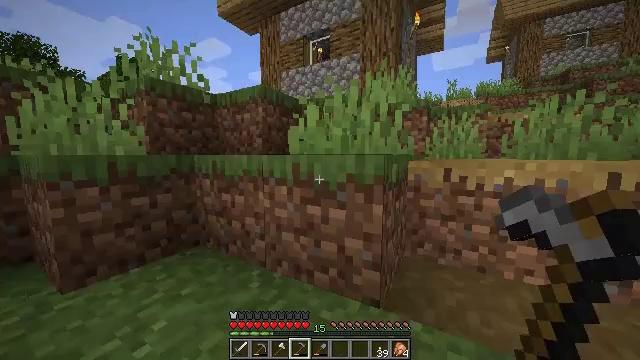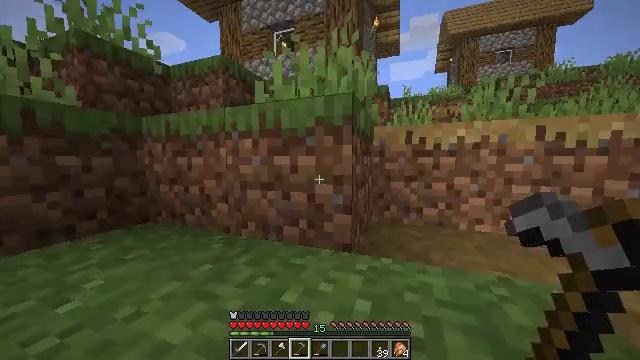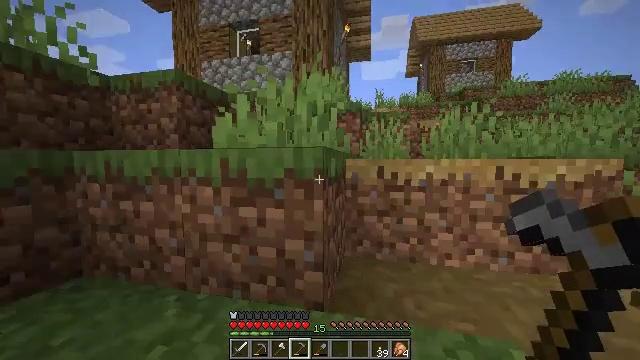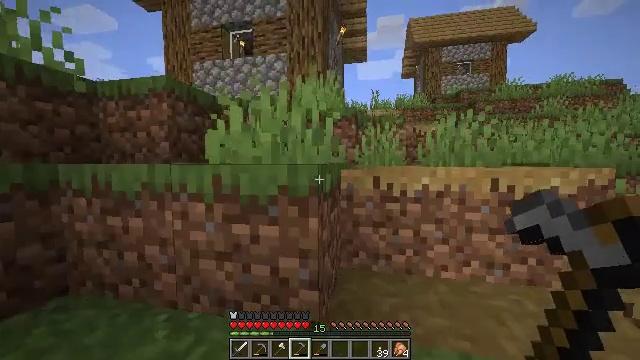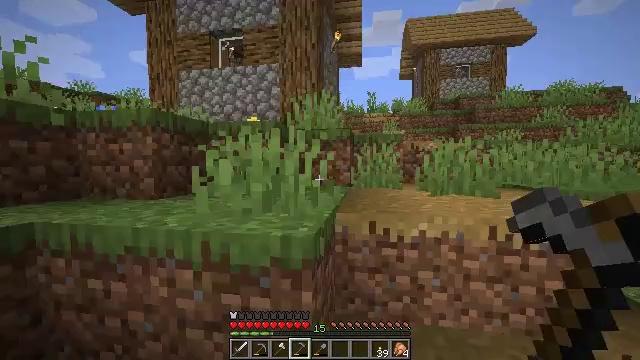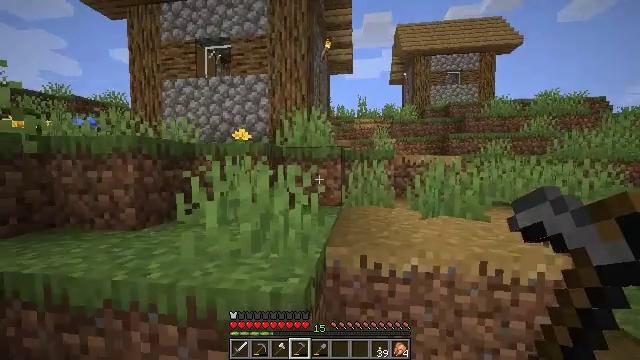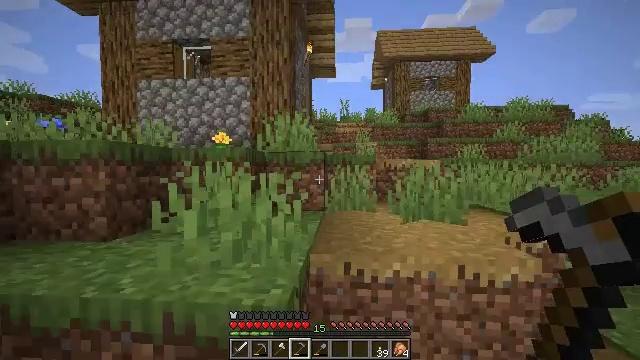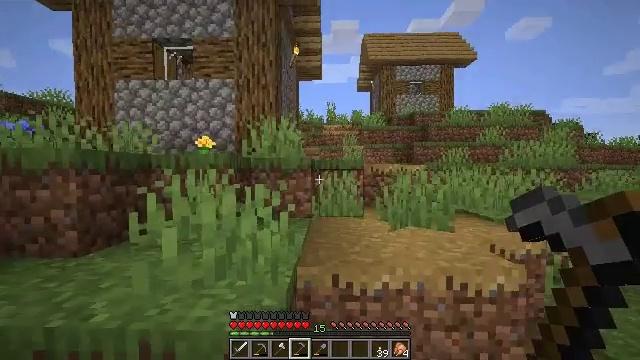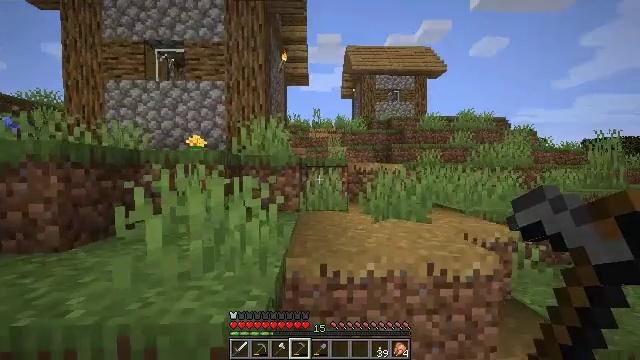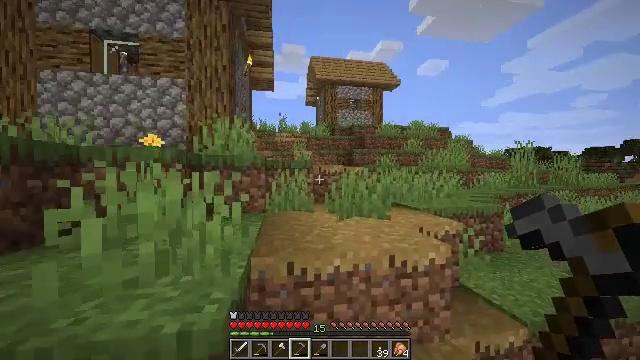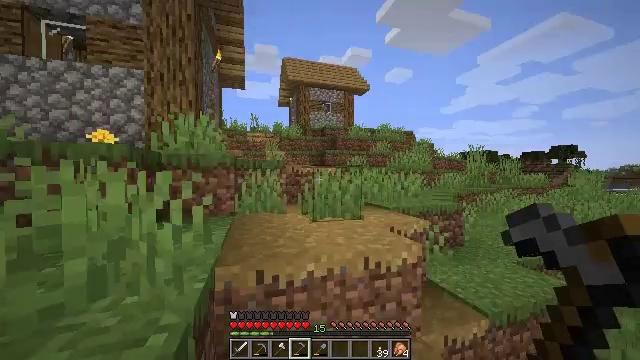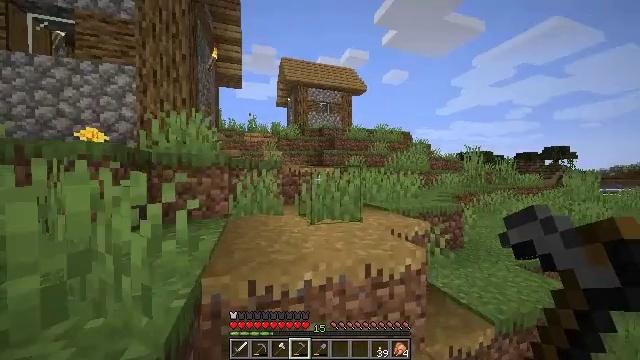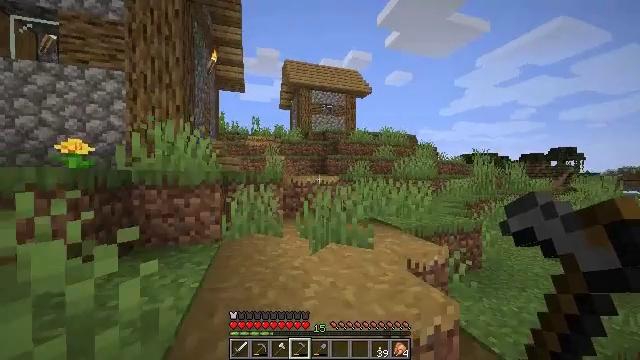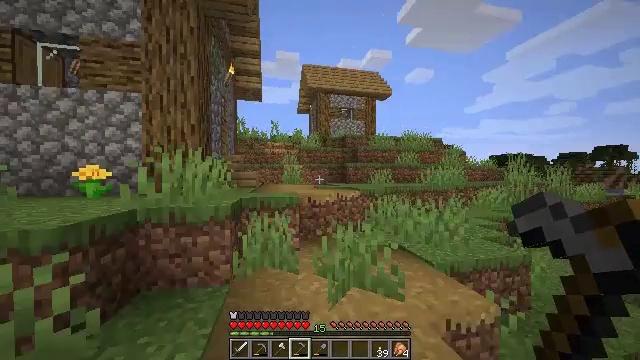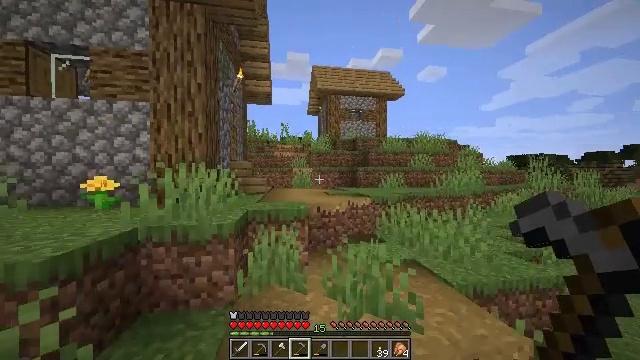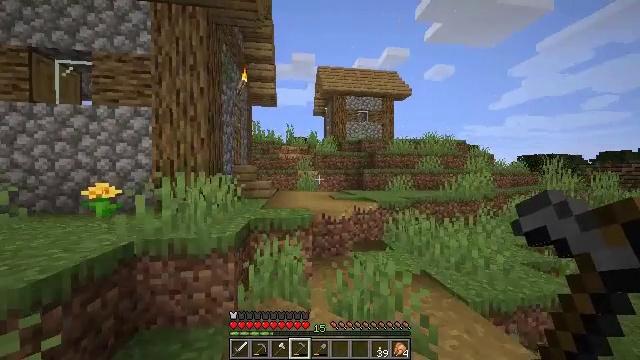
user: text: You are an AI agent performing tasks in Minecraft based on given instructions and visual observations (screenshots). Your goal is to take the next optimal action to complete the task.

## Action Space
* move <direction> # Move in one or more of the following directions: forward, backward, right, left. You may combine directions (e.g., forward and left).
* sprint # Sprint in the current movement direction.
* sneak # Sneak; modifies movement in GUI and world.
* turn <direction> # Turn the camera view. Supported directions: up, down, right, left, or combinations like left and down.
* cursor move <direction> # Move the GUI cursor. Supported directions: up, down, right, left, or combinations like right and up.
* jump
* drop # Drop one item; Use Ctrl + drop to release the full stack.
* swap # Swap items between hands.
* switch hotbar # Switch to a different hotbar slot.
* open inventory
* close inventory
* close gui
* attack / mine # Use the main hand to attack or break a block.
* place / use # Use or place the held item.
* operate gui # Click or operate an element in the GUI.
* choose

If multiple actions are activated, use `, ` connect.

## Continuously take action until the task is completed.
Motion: motion action
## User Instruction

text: Gather oak leaves by attacking.
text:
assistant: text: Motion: move forward and move right, sprint, turn right and up, jump
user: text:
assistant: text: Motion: move forward and move right, sprint, turn right, jump
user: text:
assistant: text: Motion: move forward and move right, sprint, turn right, jump
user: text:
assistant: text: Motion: move forward and move right, sprint, turn right, jump
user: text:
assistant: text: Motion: move forward and move right, sprint, turn right, jump
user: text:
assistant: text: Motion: move forward, sprint, turn right, jump
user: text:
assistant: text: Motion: move forward, sprint, turn right, jump
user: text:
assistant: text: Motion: move forward, sprint, turn right, jump
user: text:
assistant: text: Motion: move forward, sprint, turn right and up, jump
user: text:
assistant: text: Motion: move forward, sprint, turn right, jump
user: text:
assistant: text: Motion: move forward, sprint, jump
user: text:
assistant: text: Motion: move forward, sprint, jump
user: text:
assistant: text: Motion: move forward, sprint, turn left, jump
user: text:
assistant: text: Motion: move forward, sprint, turn left, jump
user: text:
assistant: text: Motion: move forward, sprint, turn left, jump
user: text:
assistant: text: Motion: move forward, sprint, turn left
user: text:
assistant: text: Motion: move forward, sprint, turn left
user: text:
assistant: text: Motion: move forward, sprint, turn left
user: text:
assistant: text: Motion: move forward, sprint, turn left
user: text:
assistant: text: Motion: move forward, sprint, turn left, jump
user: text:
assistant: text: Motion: move forward, sprint, turn left, jump
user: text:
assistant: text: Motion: move forward, sprint, turn left, jump
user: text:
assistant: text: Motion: move forward, sprint, jump
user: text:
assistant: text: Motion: move forward, sprint, jump
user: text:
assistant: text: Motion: move forward, sprint, turn left, jump
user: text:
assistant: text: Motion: move forward, sprint, turn left, jump
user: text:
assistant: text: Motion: move forward and move right, sprint, turn left
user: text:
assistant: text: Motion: move forward and move right, sprint, turn left
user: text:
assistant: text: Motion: move forward and move right, sprint, turn left
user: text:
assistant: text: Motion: move forward and move right, turn left